Interaction volume radius: 10 \u00c5
Interaction volume height: 10 \u00c5
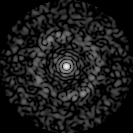
Disorder parameter: 0.8098